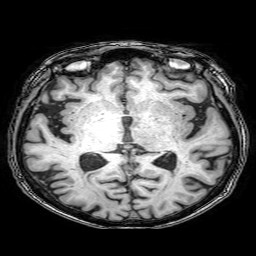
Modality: T1w
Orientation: coronal
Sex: female
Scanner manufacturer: philips
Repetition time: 0.008143 s
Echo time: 0.00372 s